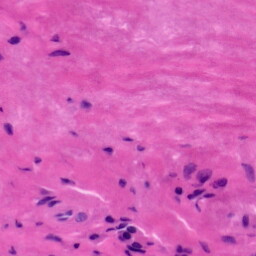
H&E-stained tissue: Tonsil